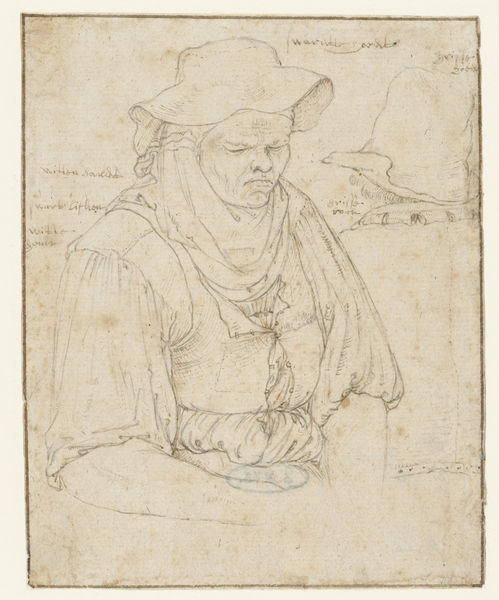
Titel: Oude vrouw en een man
Künstler: Roelant Savery
Standort: Amsterdam
Institution: Rijksmuseum
Schlagwörter: mann, sitzen, frau, hut, rücken, skizze, zeichnung, schal, alt, kappe, arm, bluse, mensch, portrait, papier, bäuerin, kopftuch, grimmig, nachdenklich, hinten, radierung, bleistift, stift, veste, verhermt